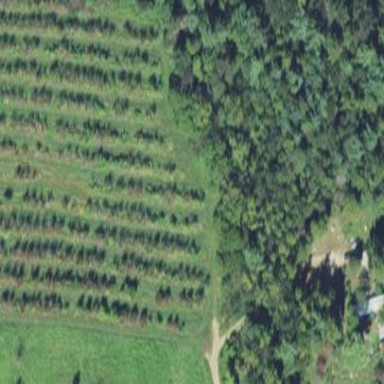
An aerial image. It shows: Orchard.